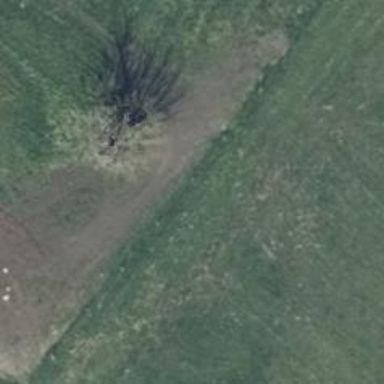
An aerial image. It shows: Deciduous broadleaved tree.